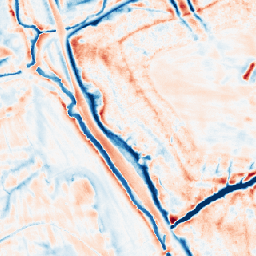
Category: edge_preserving
Decomposition family: bilateral
Decomposition parameters: d: 21
sigma_color: 25
sigma_space: 150
Upsampling method: nearest
Upsampling parameters: scale: 8
Upsampling scale: 8